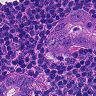
Metastatic tissue present: yes